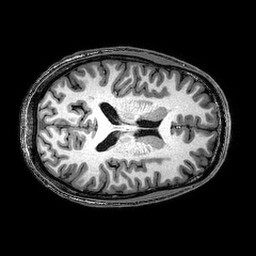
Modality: T1w
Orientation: axial
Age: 26
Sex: male
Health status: healthy
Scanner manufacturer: philips
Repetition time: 0.008251 s
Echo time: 0.00379 s